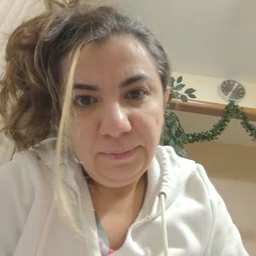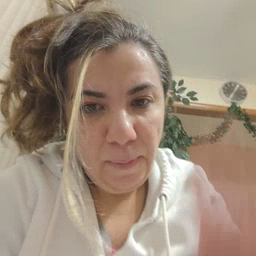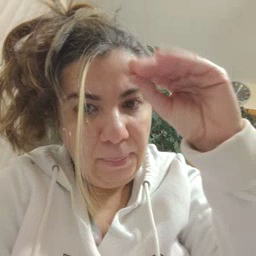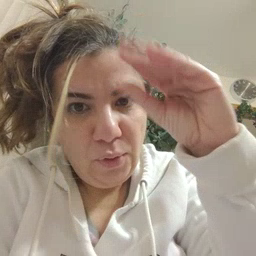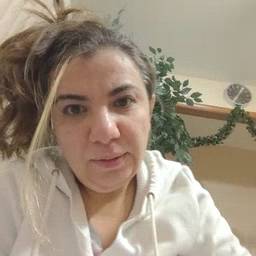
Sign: boy